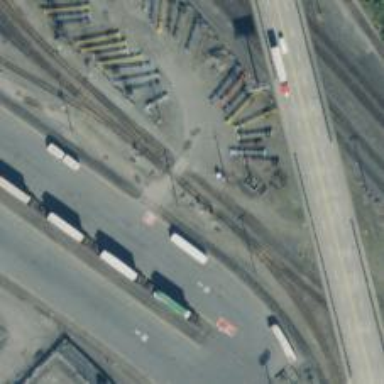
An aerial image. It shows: Railway yard in service.